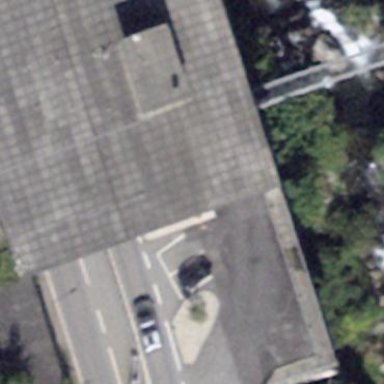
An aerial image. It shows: Customs building.